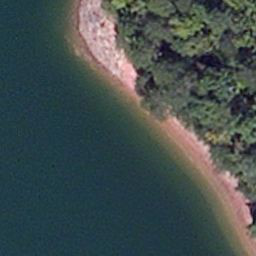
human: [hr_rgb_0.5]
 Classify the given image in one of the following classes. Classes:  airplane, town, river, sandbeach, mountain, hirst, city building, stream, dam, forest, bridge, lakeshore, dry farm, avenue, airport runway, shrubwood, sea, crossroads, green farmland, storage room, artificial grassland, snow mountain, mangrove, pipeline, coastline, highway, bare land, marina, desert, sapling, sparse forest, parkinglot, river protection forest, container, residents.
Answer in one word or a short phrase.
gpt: lakeshore